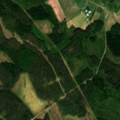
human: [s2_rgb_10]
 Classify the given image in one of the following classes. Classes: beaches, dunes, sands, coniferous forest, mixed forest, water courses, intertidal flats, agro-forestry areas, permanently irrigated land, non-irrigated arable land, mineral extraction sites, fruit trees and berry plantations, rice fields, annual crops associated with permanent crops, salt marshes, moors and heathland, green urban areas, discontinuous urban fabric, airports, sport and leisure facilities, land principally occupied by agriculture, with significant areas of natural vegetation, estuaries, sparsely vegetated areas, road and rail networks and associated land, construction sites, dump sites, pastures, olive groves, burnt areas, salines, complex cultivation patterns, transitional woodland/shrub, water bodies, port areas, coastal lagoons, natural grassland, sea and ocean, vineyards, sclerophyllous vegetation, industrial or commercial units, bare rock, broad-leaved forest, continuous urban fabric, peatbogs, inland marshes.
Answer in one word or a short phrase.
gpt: non-irrigated arable land, land principally occupied by agriculture, with significant areas of natural vegetation, coniferous forest, transitional woodland/shrub